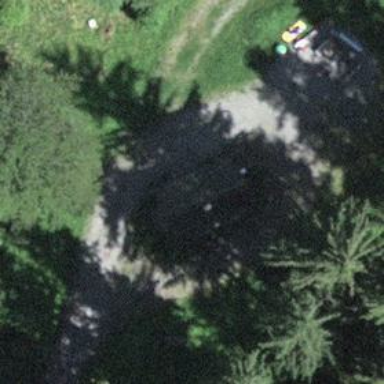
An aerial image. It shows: Shelter located at picnic site.